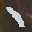
Label: 1